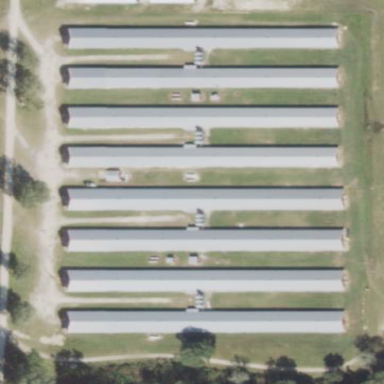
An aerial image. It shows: Poultry farmyard.